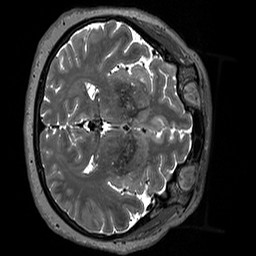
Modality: T2w
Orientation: axial
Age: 64
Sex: female
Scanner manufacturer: siemens
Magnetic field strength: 3 T
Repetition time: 3.2 s
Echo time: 0.412 s